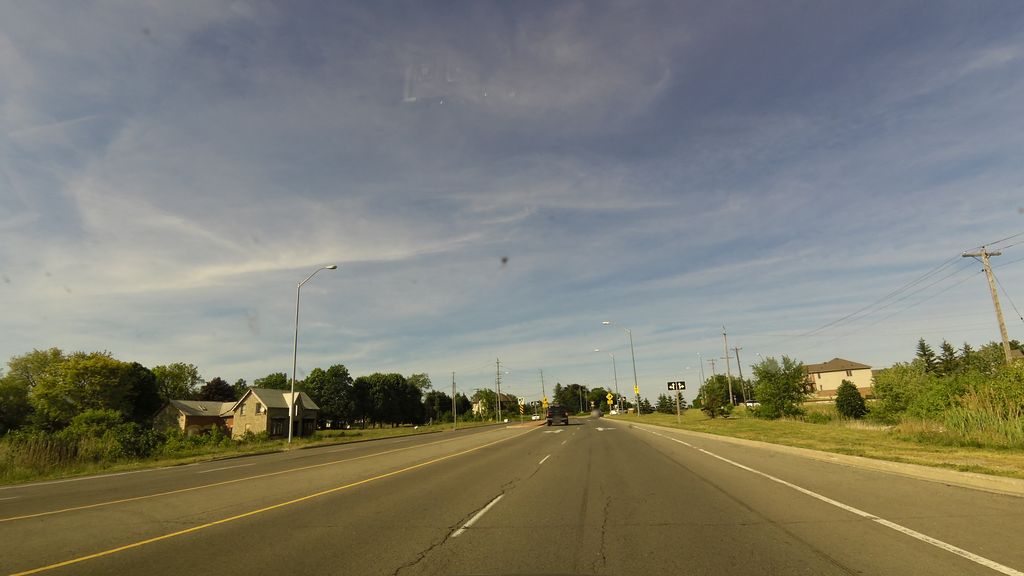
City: hamilton